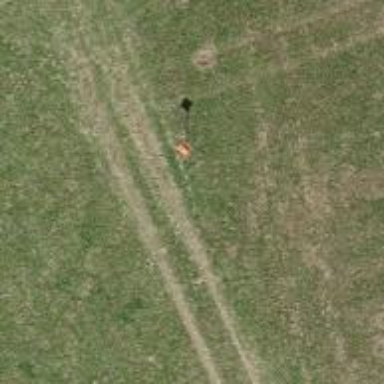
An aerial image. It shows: Pole with roofed pipeline marker.